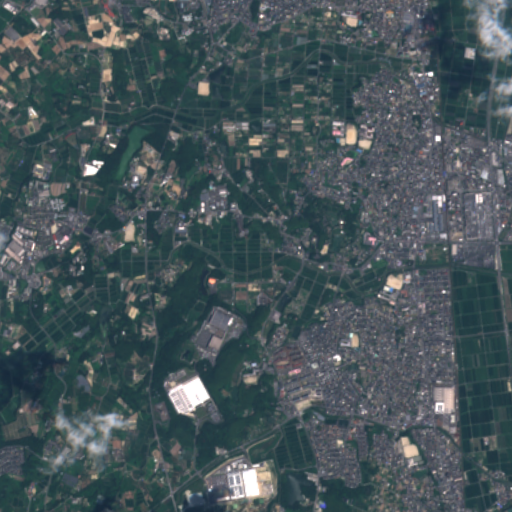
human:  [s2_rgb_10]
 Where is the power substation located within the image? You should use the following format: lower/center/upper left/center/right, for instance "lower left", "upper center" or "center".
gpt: The power substation is located in the lower left of the image.
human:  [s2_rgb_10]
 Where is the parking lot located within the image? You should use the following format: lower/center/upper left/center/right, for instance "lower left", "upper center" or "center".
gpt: There is no parking lot in the image.